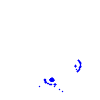
Particle: pion